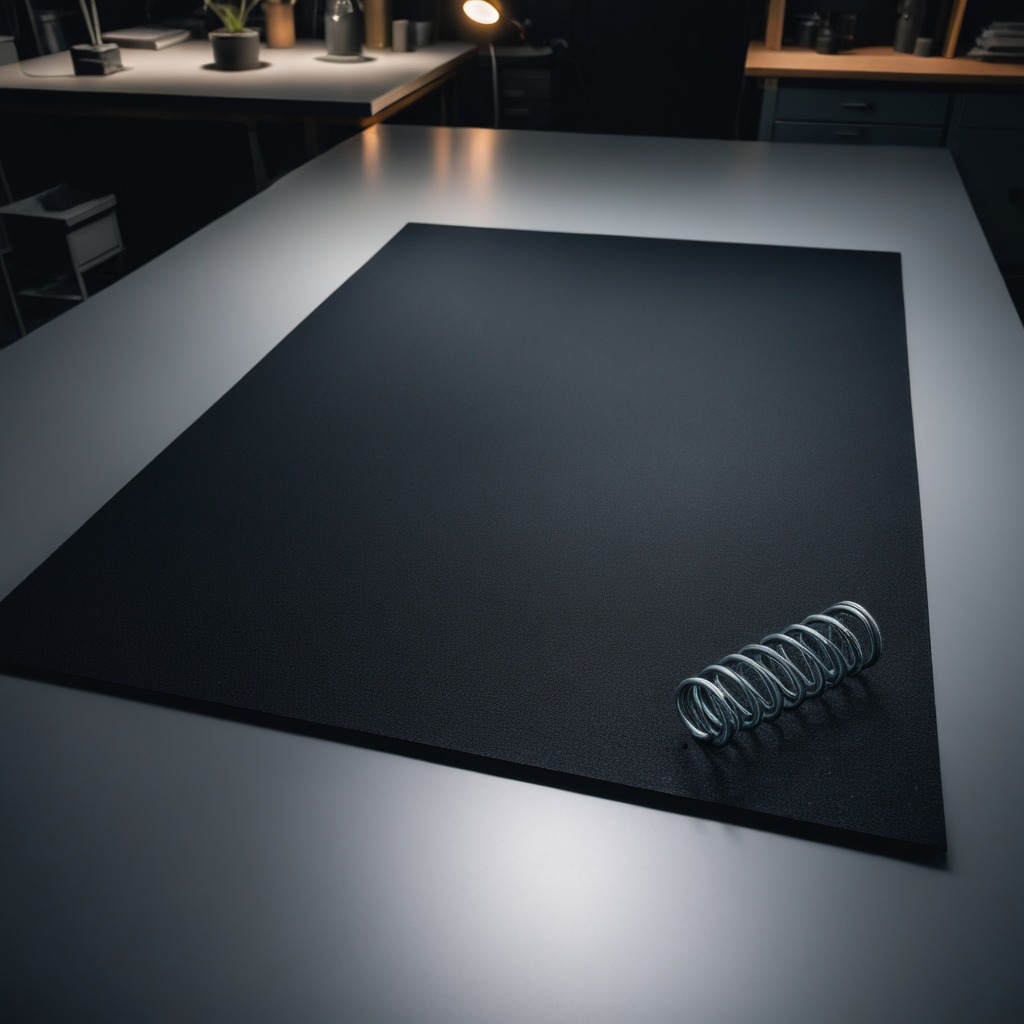
A coiled metal spring is lying on the clean granite tabletop inside a workshop at night.